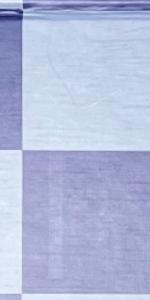
Label: Empty